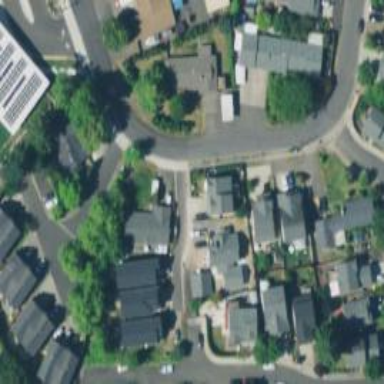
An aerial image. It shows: Residential road with sidewalk on the left.